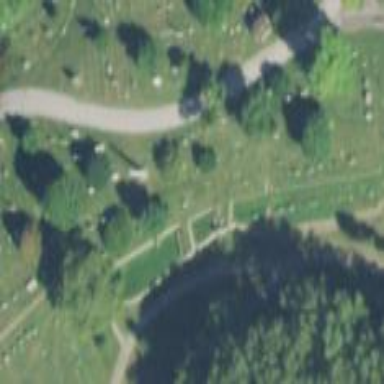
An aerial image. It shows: Cemetery.